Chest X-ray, PA view. Patient: 66 years old, sex M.
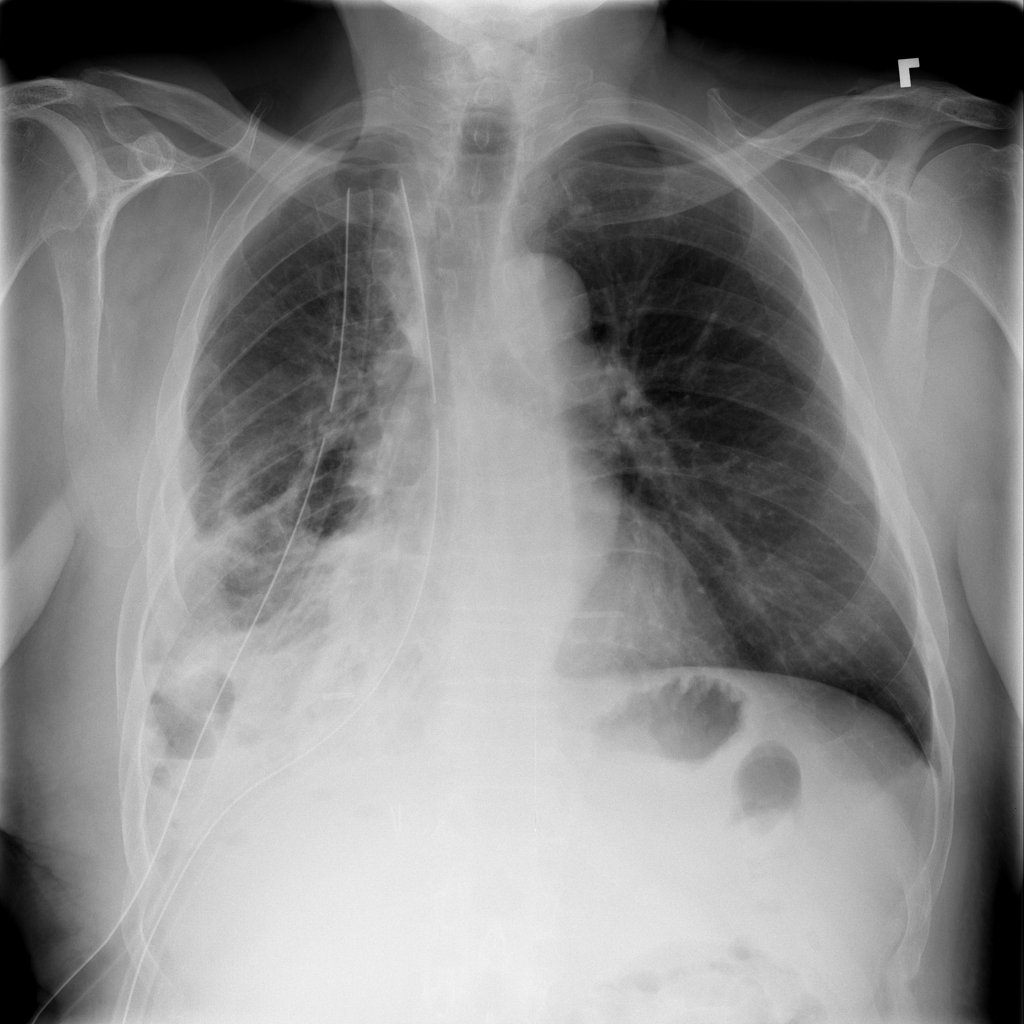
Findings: Atelectasis, Infiltration